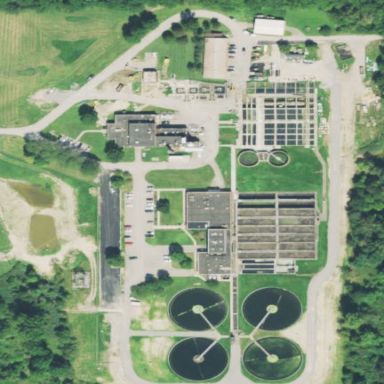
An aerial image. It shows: Wastewater plant surrounded by fence.